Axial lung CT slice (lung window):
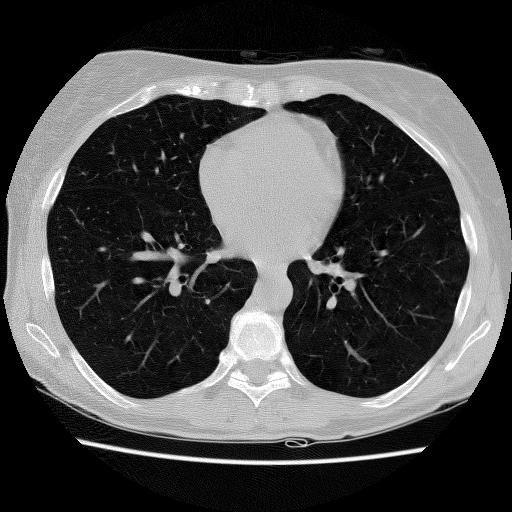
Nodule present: no